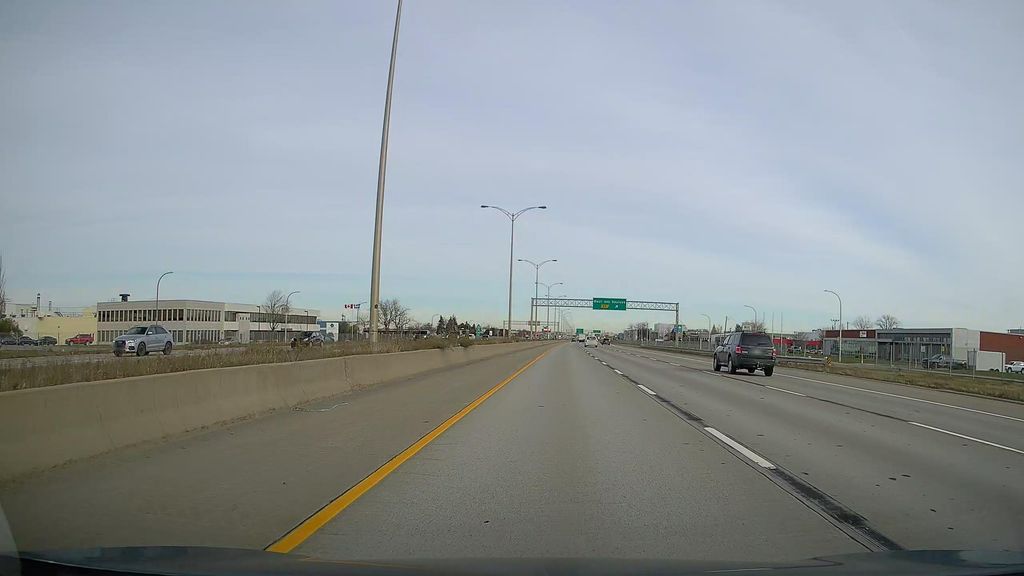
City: montreal